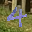
Label: 4